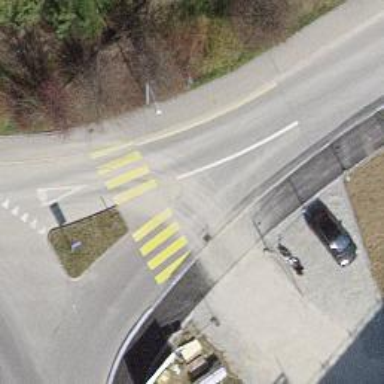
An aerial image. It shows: Marked zebra crossing on the road.